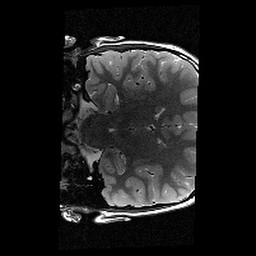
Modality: T2w
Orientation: coronal
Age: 11
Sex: female
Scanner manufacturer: siemens
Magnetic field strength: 3 T
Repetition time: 9.23 s
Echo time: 0.067 s